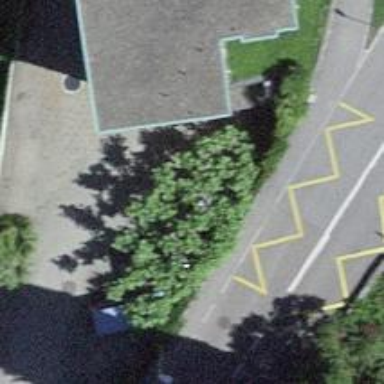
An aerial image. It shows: Bus stop with platform for public transport.